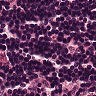
Metastatic tissue present: no